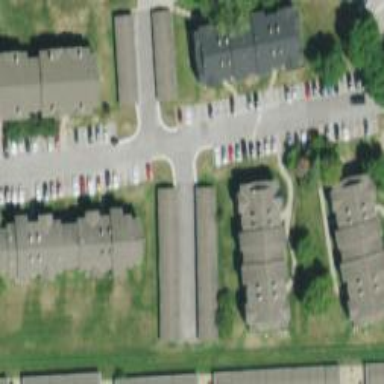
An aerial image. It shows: Living street.